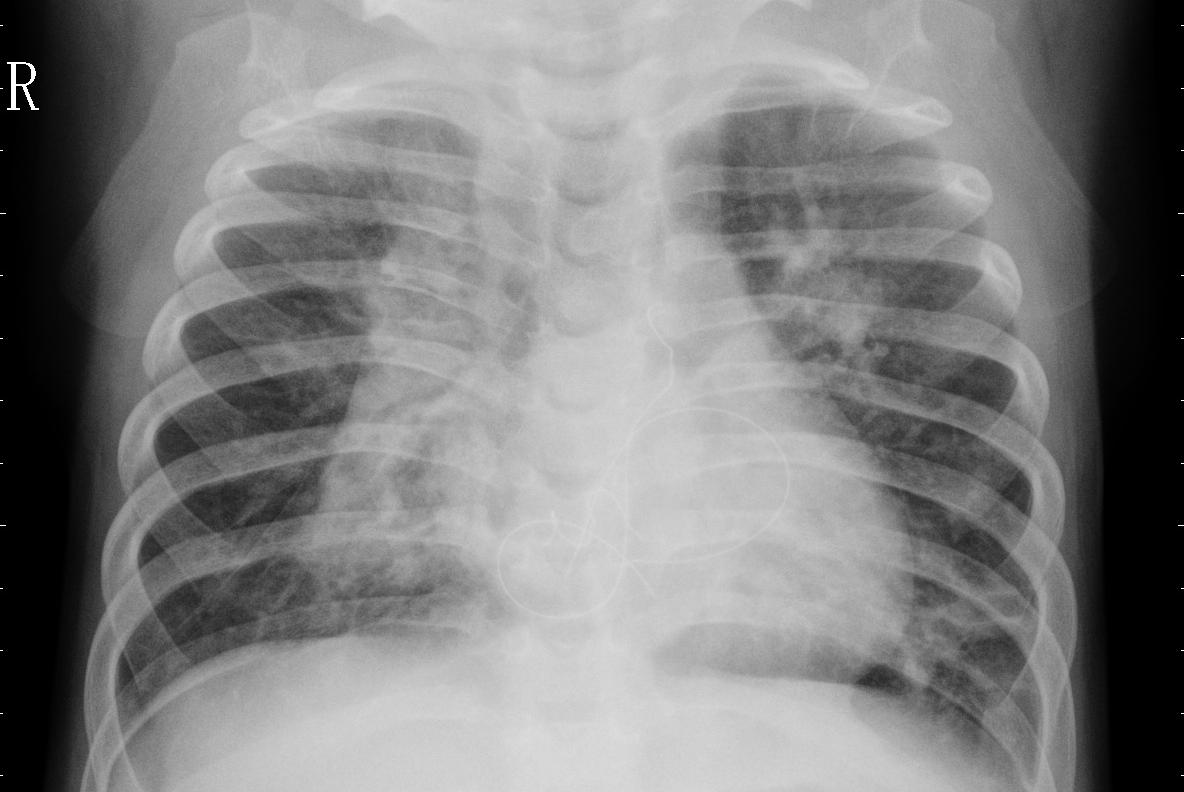
Diagnosis: PNEUMONIA